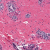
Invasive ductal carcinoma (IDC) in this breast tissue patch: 0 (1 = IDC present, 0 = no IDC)